Interaction volume radius: 10 \u00c5
Interaction volume height: 25 \u00c5
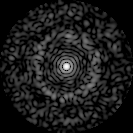
Disorder parameter: 0.8317